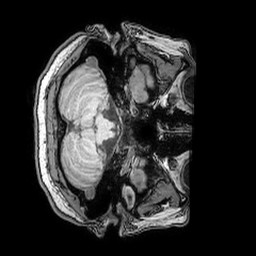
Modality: T1w
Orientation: axial
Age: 44
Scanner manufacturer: philips
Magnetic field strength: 3 T
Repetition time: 0.007 s
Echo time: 0.003501 s